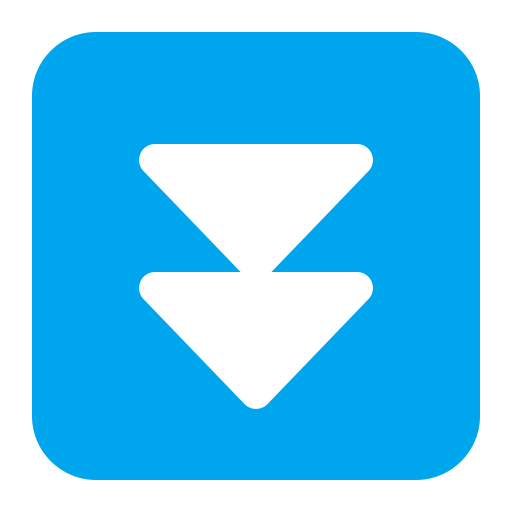
fast down button flat